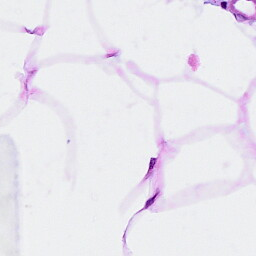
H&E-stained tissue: Breast